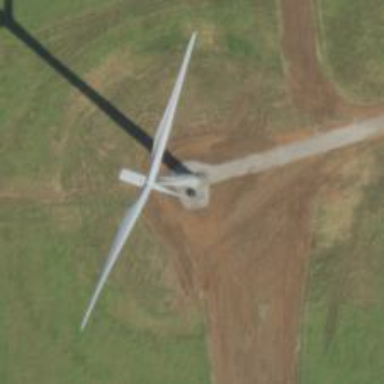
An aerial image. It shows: Wind generator powered by wind turbines.